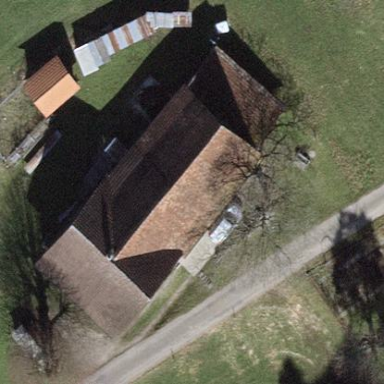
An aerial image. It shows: Farmyard area.